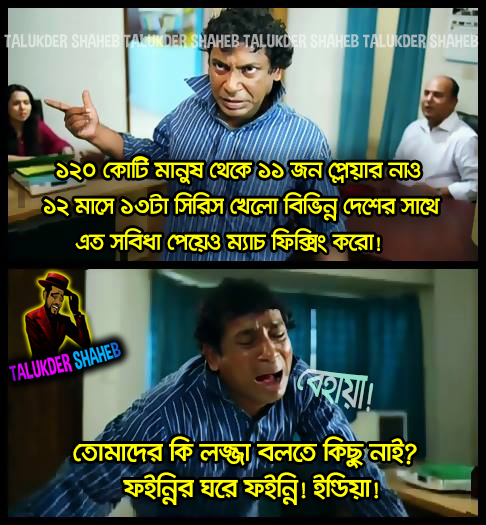
Caption: ১২০ কোটি মানুষ থেকে ১১ জন প্লেয়ার নাও ১২ মাসে ১৩ টা সিরিস খেলো বিভিন্ন দেশের সাথে এত সুবিধা পেয়েও ম্যাচ ফিক্সিং করো! বেহায়া তোমাদের কি লজ্জা বলতে কিছু নাই?  ফইন্নির ঘরে ফইন্নি!  ইন্ডিয়া
Label: non-hate